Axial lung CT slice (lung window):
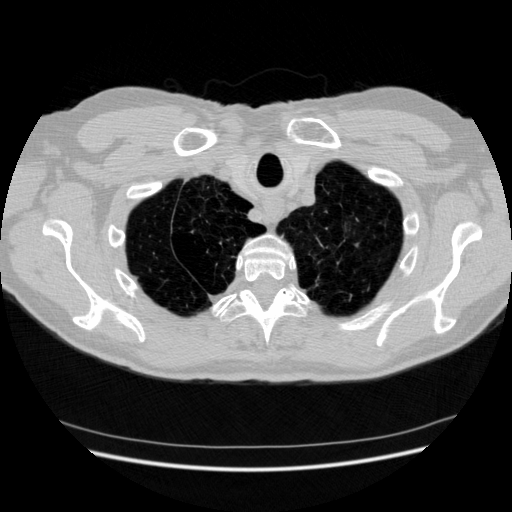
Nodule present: no